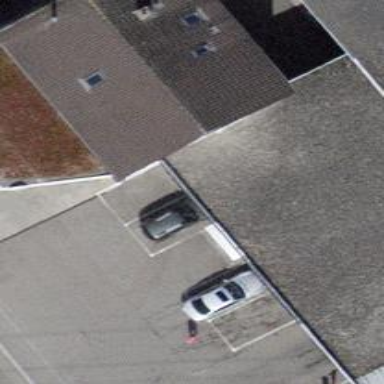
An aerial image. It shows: Car shop.